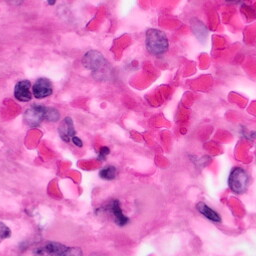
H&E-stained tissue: Pancreatic